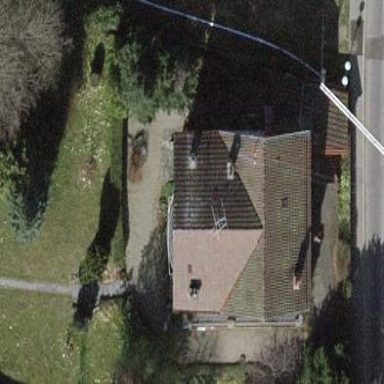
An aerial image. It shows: Detached building.